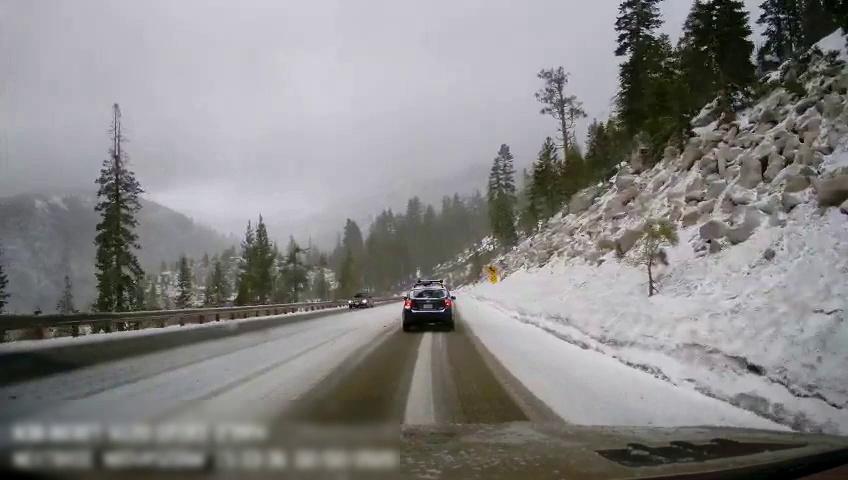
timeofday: Day
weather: Snowy
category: Drivable Space
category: Vehicles | SUV
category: Vehicles | Car